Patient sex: F
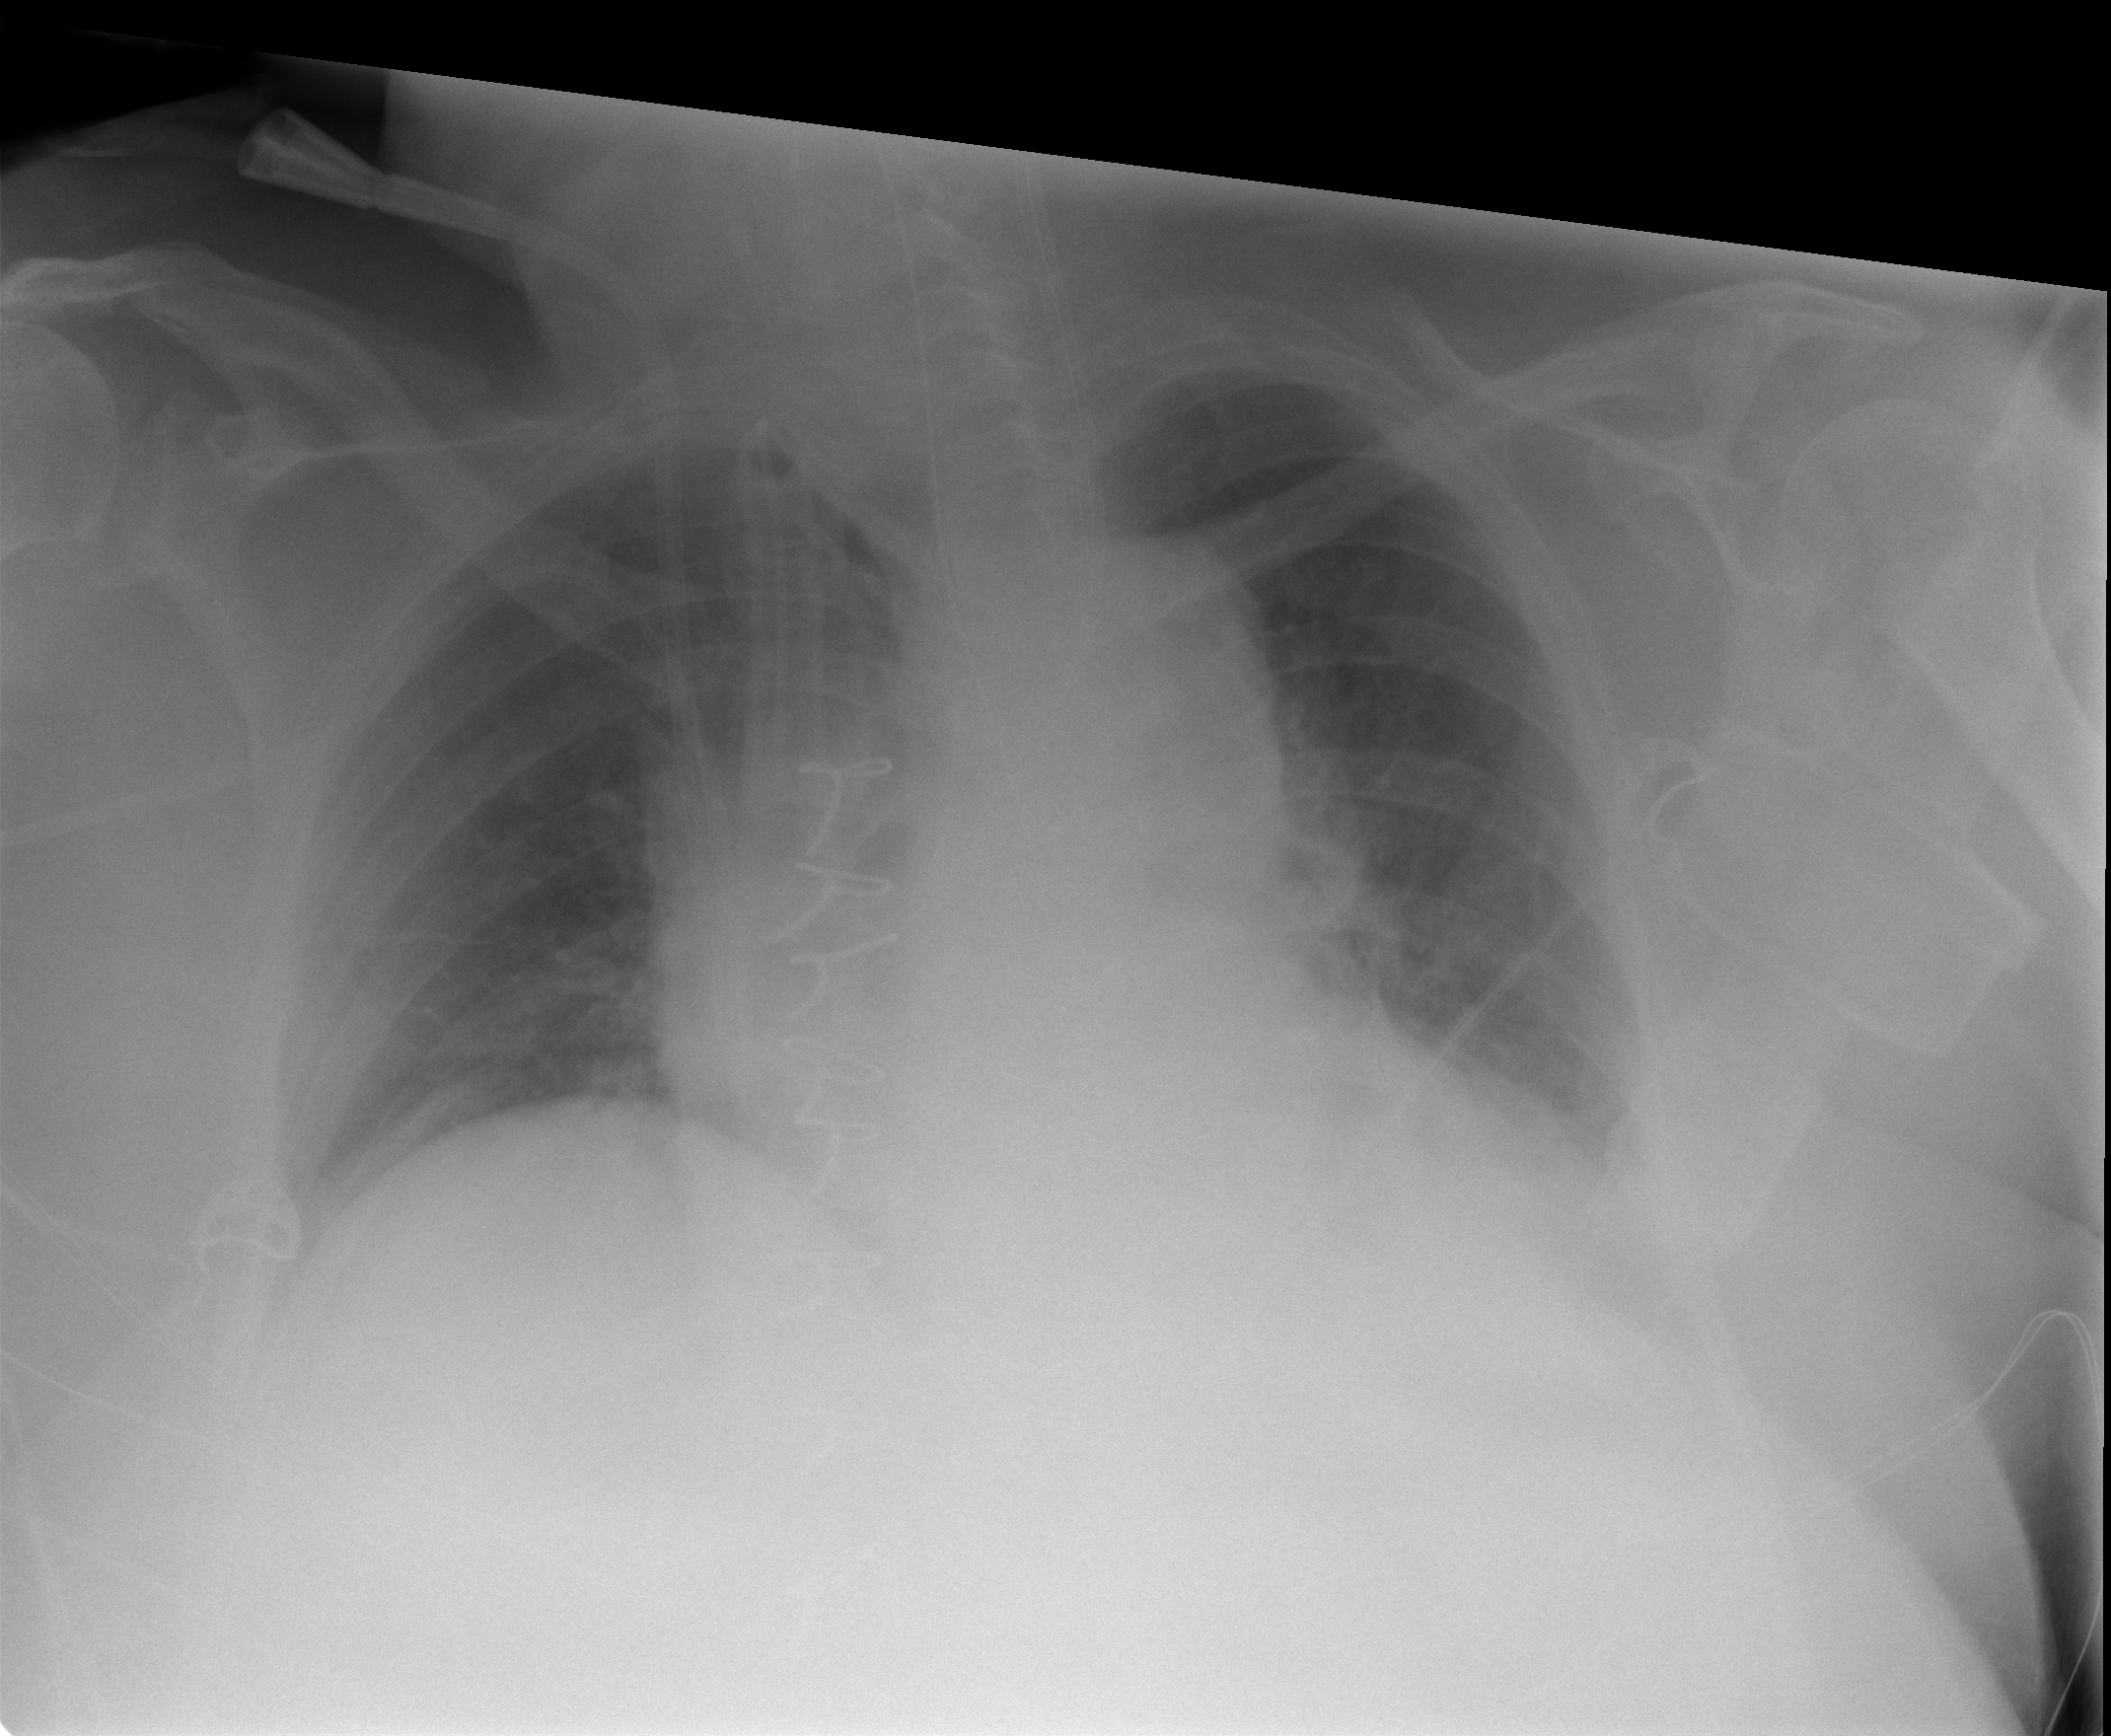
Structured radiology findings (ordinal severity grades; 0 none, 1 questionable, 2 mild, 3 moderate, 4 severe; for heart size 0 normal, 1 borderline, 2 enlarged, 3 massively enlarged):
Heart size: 2
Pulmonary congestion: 1
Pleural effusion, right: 0
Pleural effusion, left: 2
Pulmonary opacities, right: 0
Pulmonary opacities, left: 0
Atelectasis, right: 2
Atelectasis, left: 2